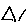
Label: triangle